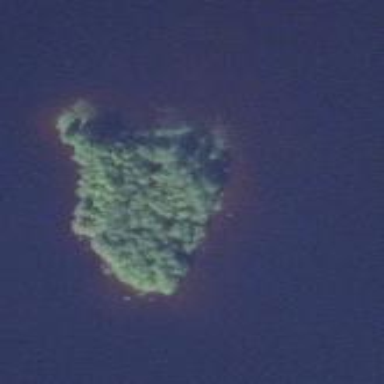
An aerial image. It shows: Islet.